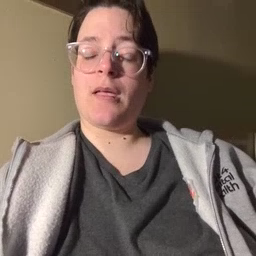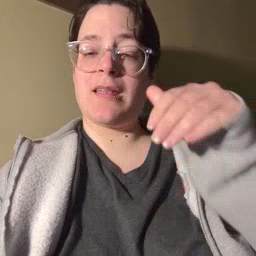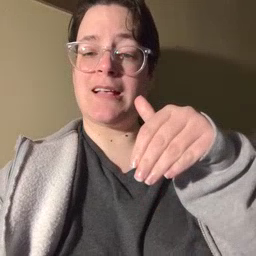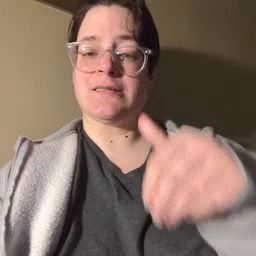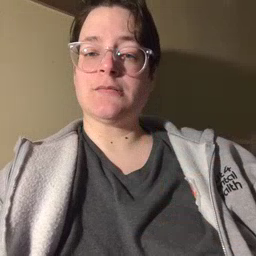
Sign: night